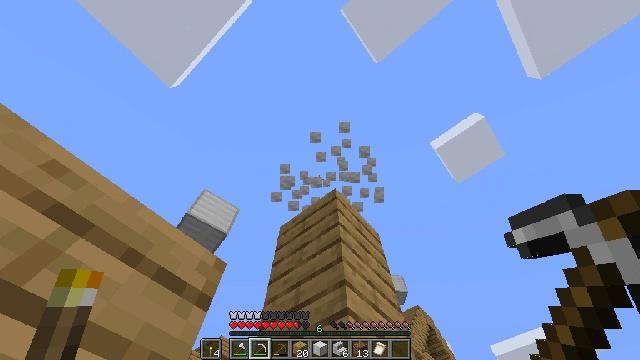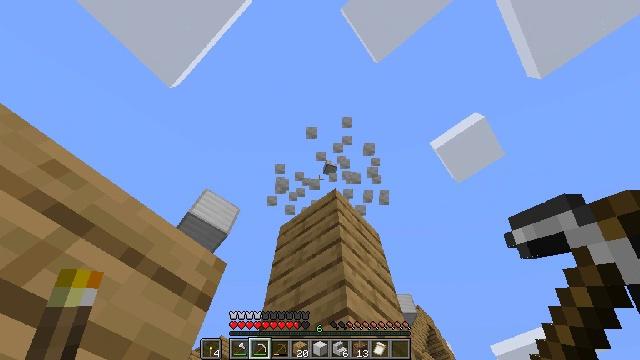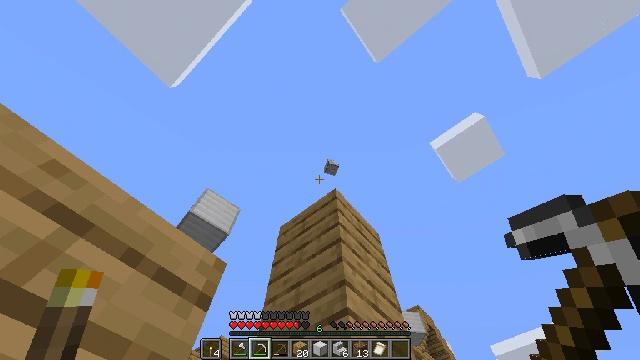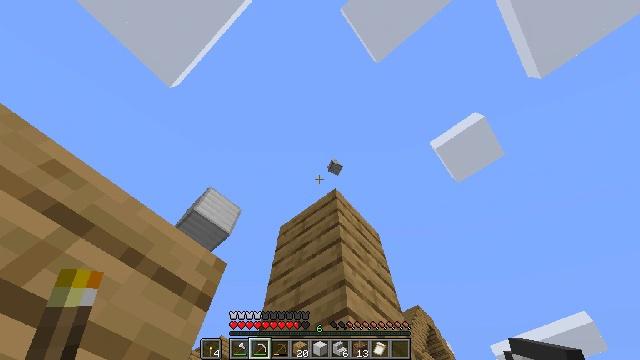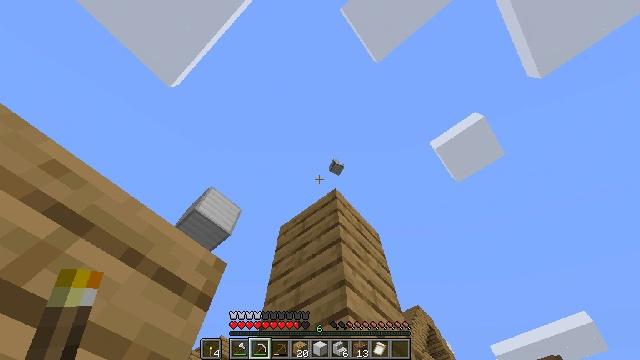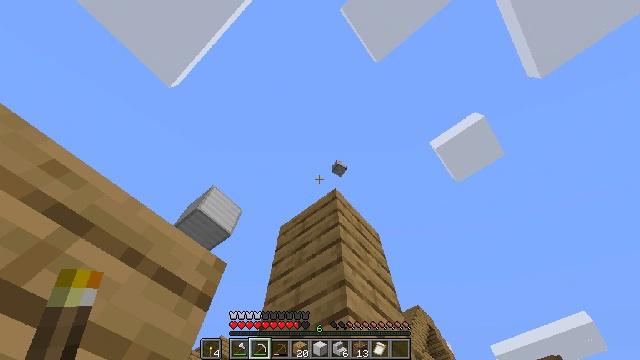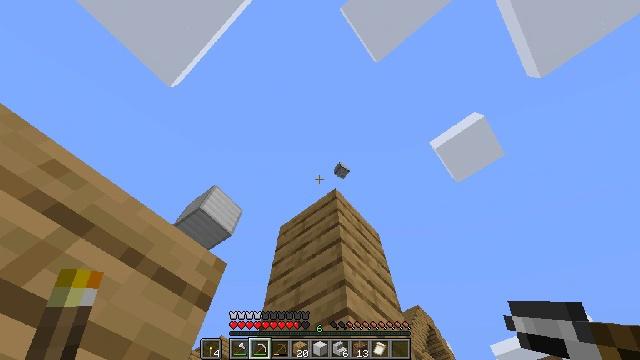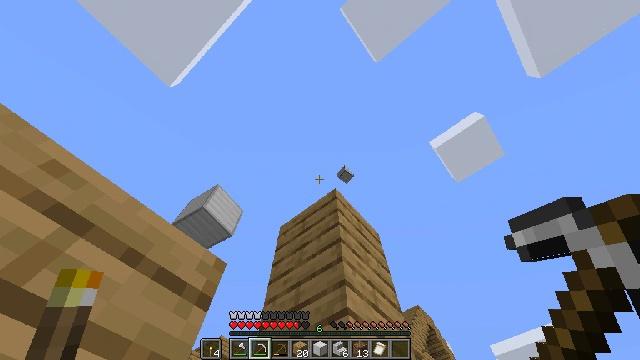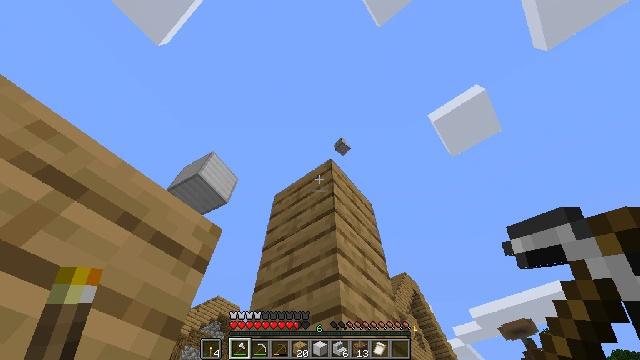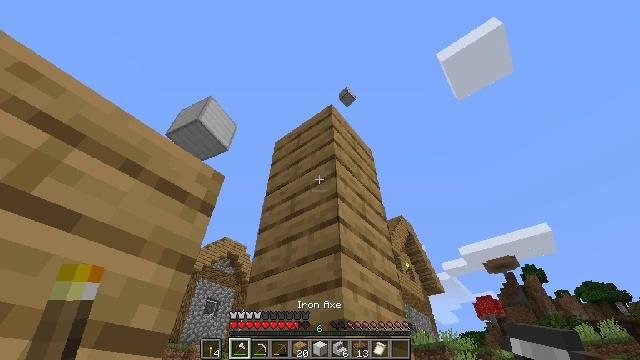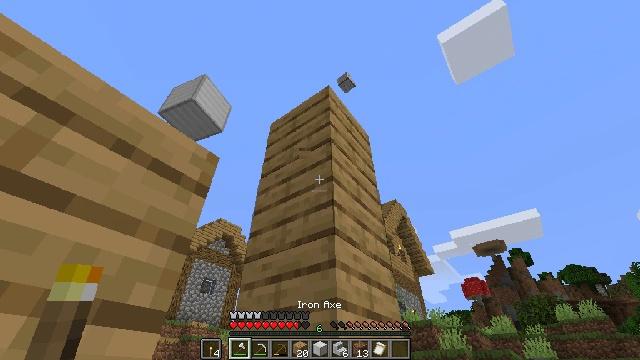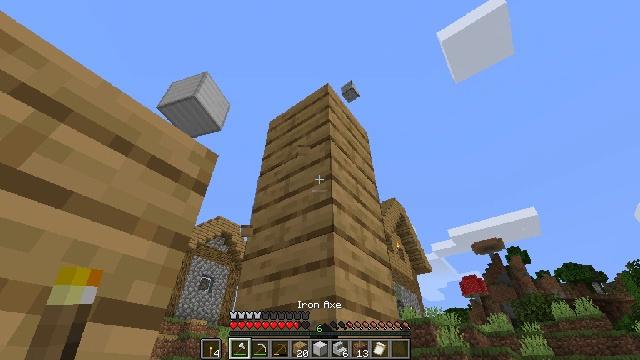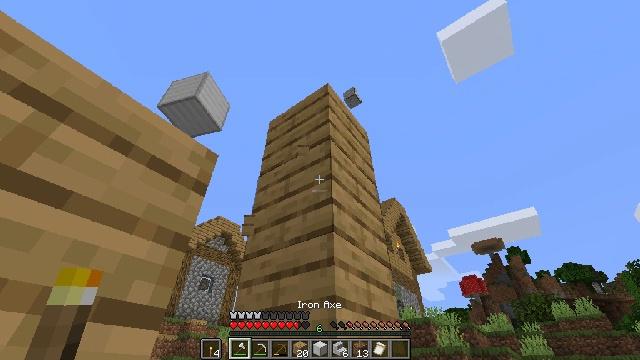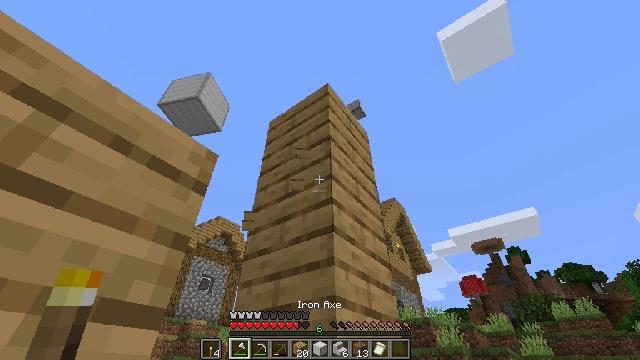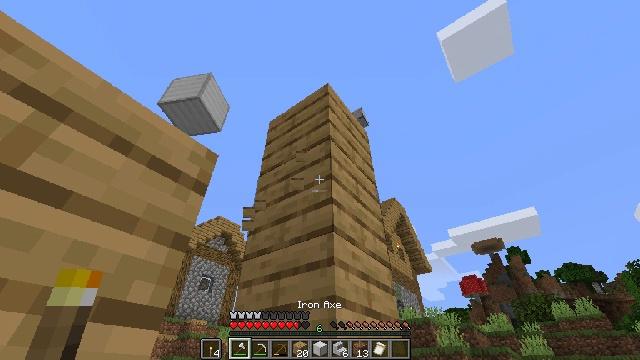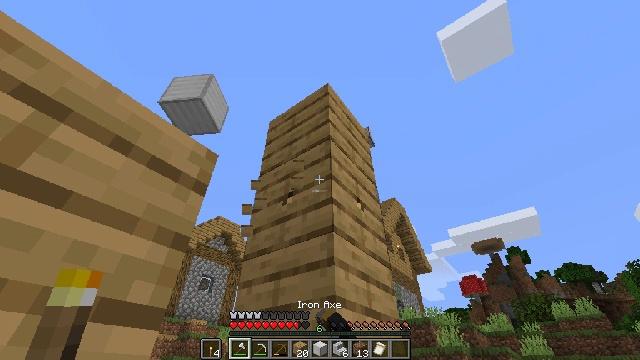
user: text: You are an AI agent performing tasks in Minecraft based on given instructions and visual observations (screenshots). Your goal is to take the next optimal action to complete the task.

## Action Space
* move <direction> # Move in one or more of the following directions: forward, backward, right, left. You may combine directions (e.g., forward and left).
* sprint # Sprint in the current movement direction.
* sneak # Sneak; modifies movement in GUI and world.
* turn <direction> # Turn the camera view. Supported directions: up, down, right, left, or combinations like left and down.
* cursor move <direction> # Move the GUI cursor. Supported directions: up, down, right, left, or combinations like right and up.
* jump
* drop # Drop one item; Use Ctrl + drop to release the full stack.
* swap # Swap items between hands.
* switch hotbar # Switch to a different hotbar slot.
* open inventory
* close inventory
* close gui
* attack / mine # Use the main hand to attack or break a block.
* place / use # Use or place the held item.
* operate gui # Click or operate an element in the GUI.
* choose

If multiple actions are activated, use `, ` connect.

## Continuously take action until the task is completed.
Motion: motion action
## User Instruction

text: Collect the oak planks from the structure.
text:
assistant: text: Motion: attack / mine
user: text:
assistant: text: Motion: attack / mine
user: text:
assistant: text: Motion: attack / mine
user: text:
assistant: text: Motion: attack / mine
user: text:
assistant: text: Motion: attack / mine
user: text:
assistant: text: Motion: attack / mine
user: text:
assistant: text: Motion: attack / mine
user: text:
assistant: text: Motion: turn right and down, switch to hotbar 1
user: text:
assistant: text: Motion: turn down, switch to hotbar 1
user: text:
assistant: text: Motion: turn right and down, attack / mine
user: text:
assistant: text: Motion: attack / mine
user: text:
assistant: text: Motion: attack / mine
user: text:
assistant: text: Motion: attack / mine
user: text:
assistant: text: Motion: attack / mine
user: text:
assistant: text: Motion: attack / mine
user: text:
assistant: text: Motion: attack / mine
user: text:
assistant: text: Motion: attack / mine
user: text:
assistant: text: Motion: attack / mine
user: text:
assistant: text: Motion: attack / mine
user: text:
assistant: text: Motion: attack / mine
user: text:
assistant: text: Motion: attack / mine
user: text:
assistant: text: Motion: attack / mine
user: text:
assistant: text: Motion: attack / mine
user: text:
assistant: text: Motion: attack / mine
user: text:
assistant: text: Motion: attack / mine
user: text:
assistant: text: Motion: attack / mine
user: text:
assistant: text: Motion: attack / mine
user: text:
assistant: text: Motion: attack / mine
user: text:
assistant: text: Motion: attack / mine
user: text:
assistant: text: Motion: attack / mine